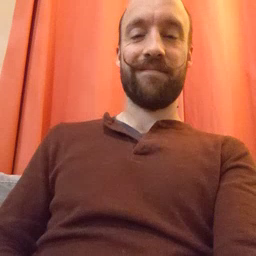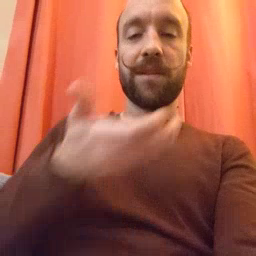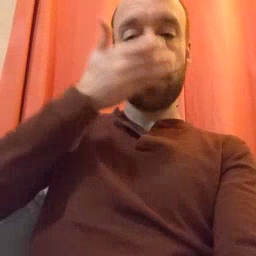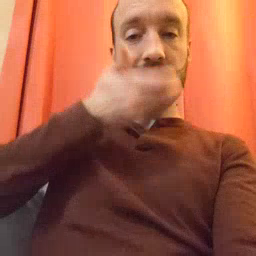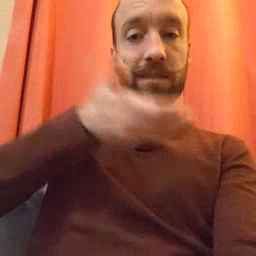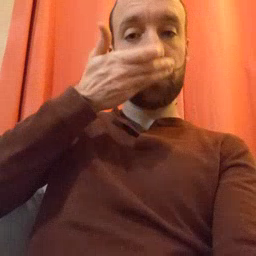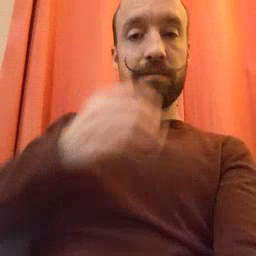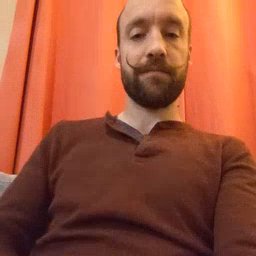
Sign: cereal